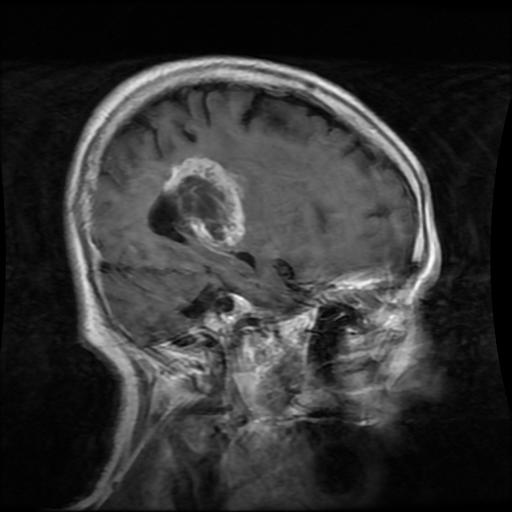
Label: glioma